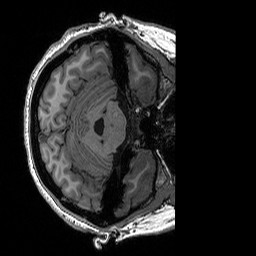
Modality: T1w
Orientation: axial
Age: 24
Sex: female
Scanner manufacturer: siemens
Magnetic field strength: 3 T
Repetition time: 2.53 s
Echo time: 0.0033 s